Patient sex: F
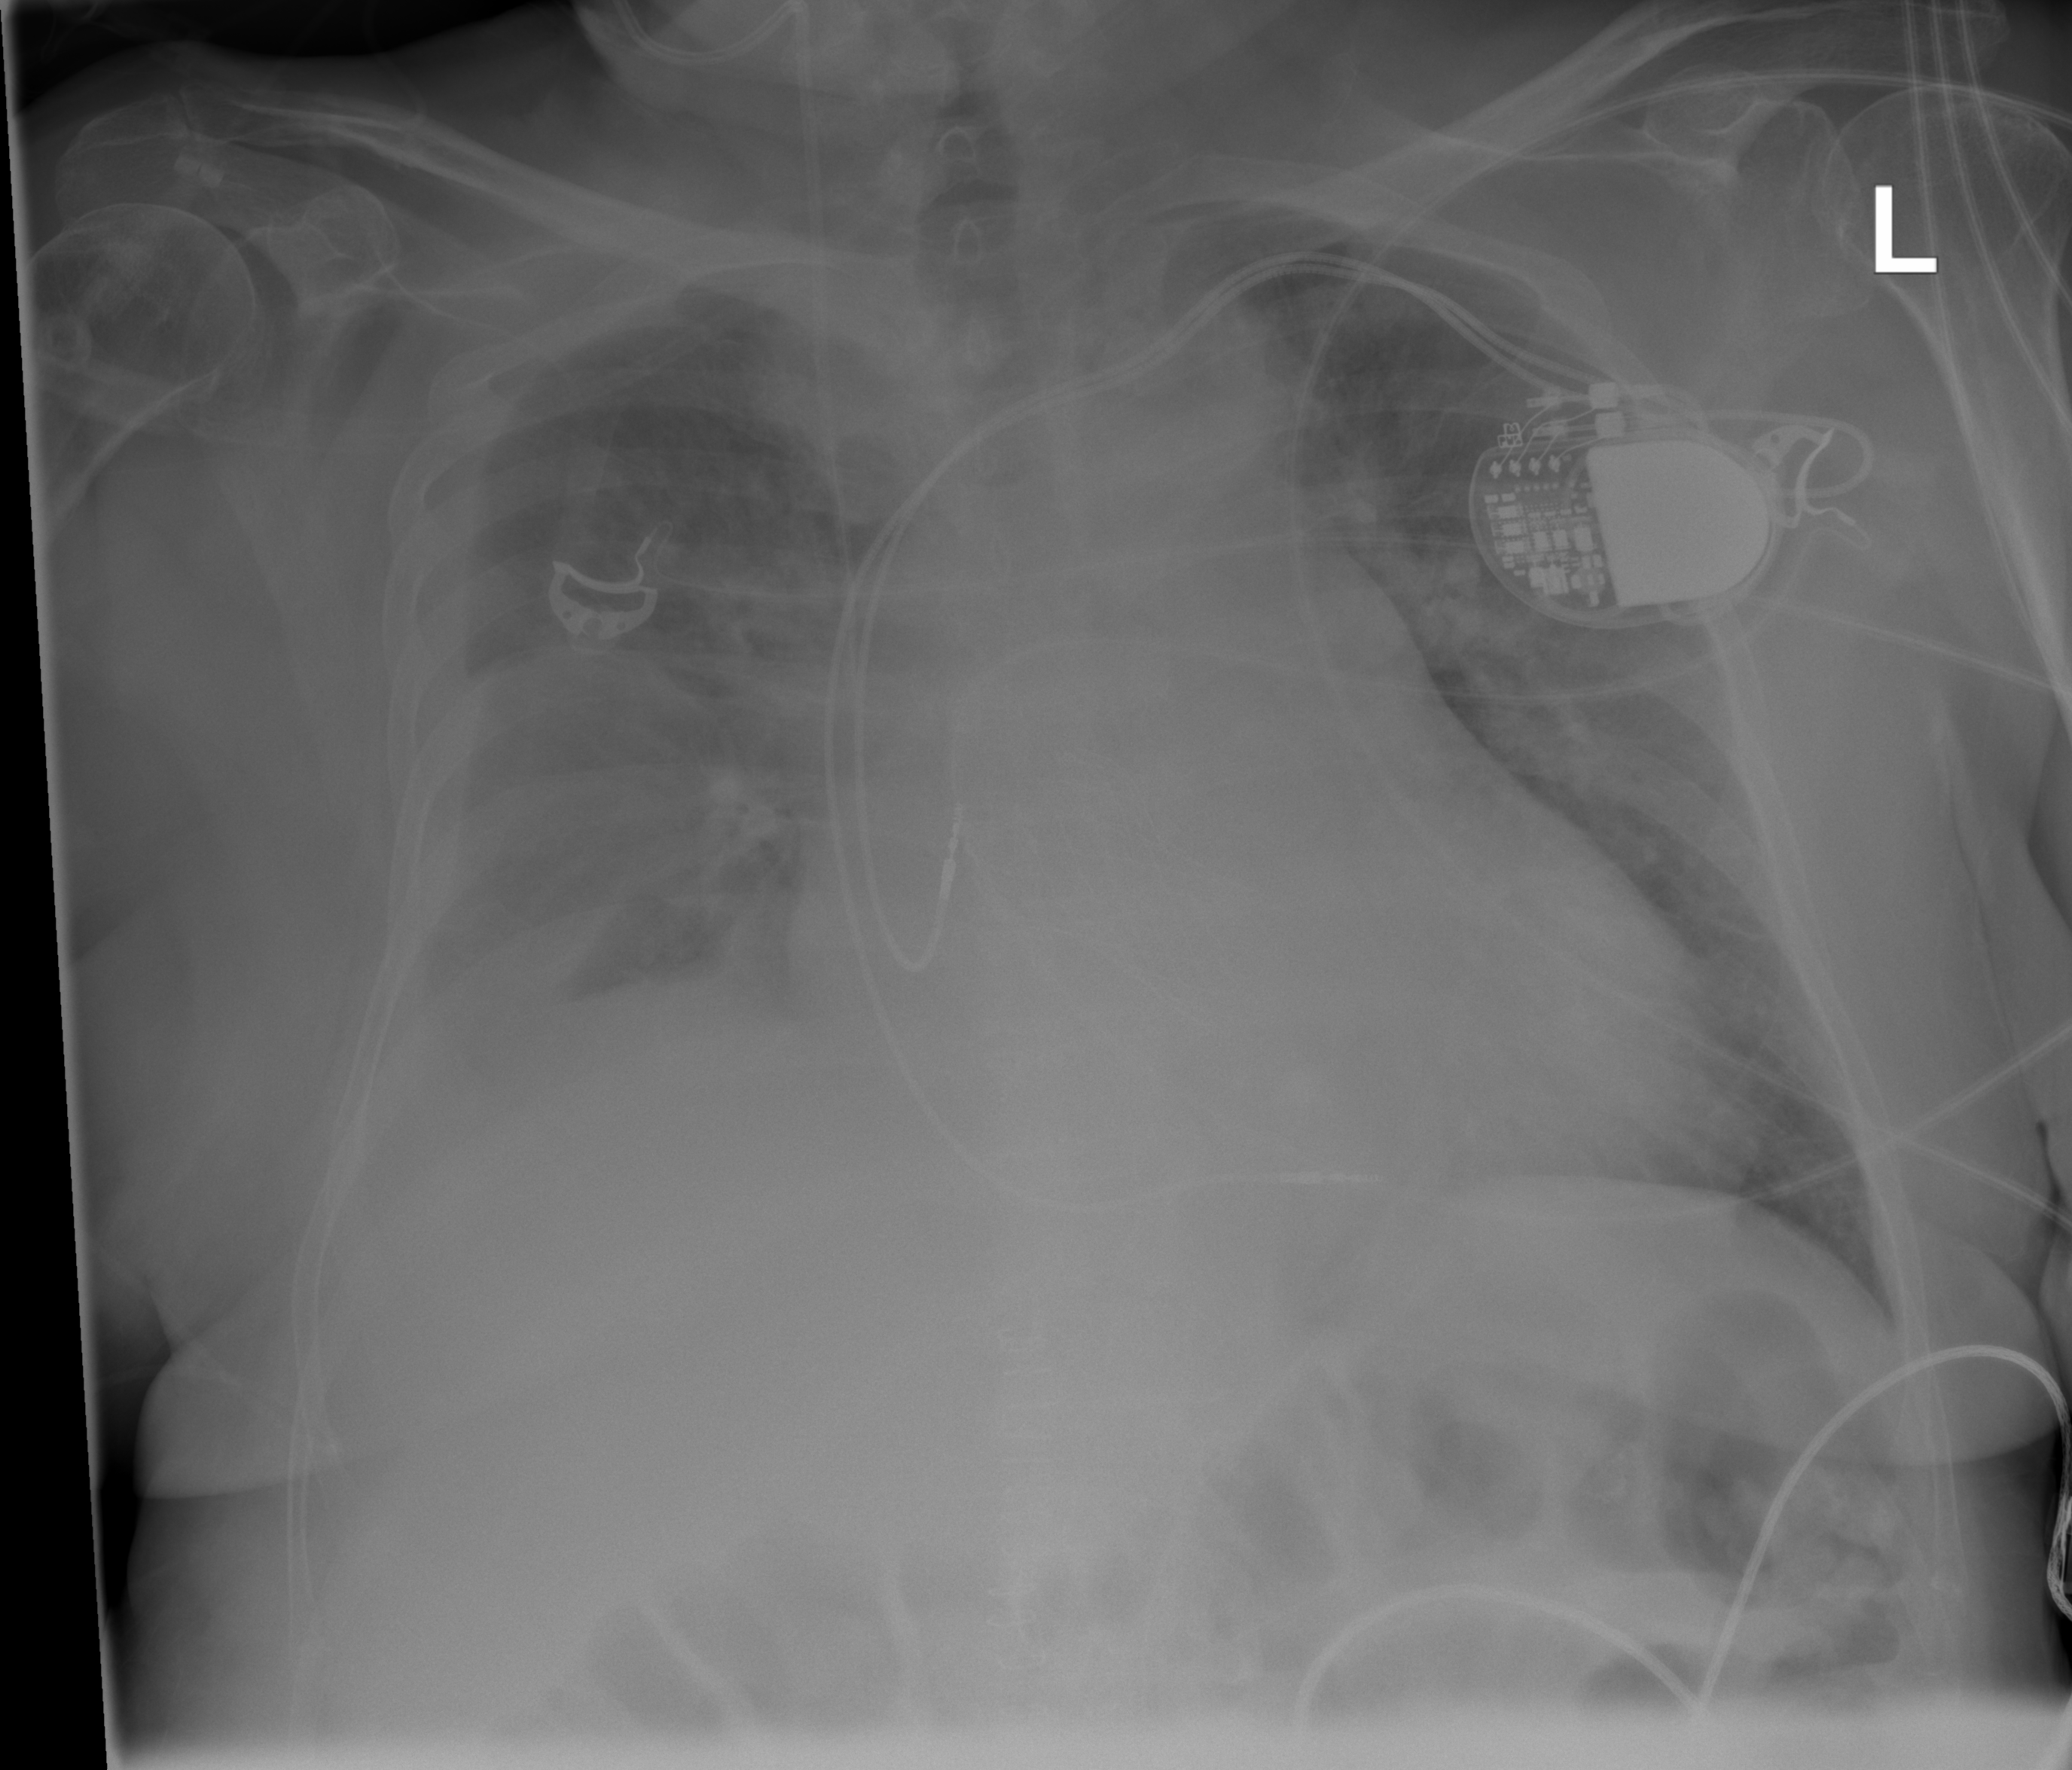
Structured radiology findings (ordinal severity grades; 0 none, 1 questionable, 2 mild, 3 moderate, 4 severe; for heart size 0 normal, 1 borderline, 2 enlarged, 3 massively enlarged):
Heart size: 1
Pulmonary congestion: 2
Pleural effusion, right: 2
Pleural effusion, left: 0
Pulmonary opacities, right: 2
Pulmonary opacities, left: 0
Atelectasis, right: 2
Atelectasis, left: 0